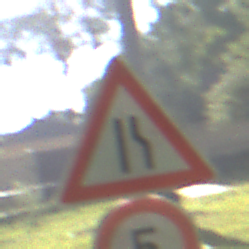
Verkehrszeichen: EinseitigVerengteFahrbahnRechts
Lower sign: Geschwindigkeit5
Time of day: MorningAfternoon
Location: Outdoor (Nature)
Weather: Clear
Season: NotSpecified
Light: Natural